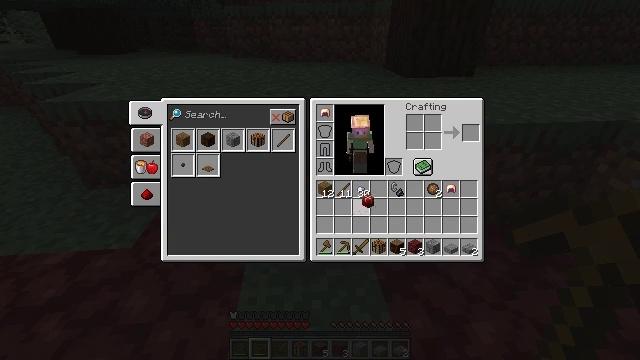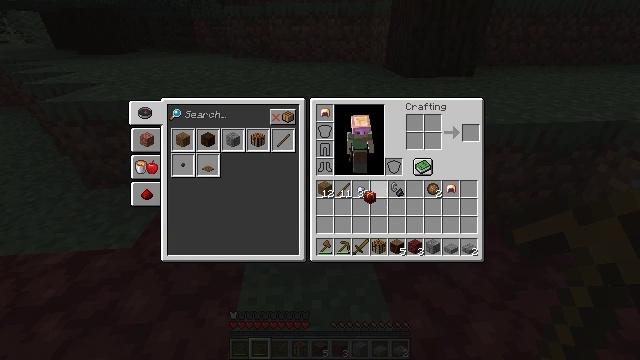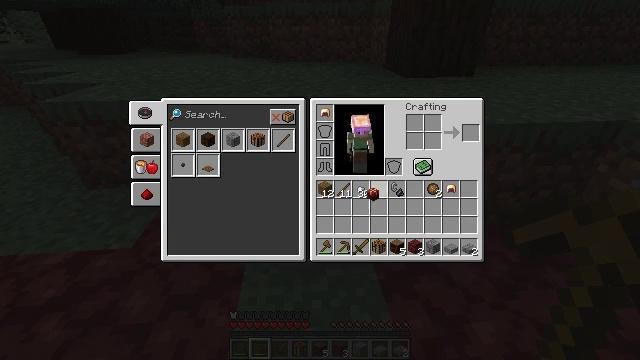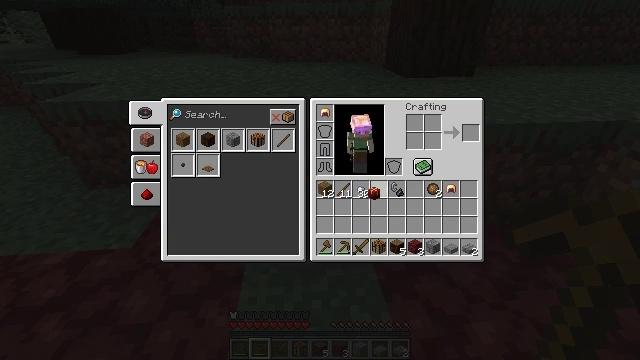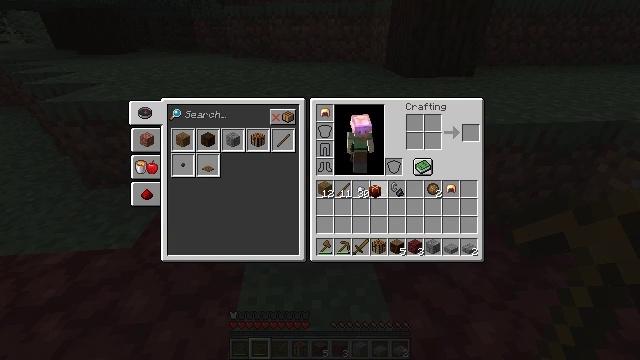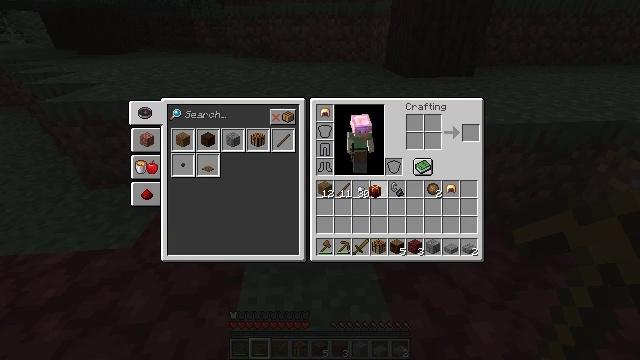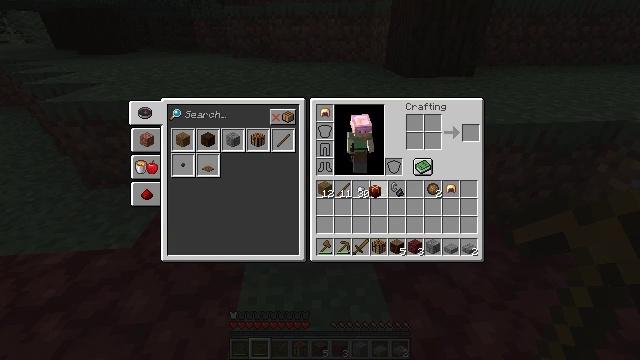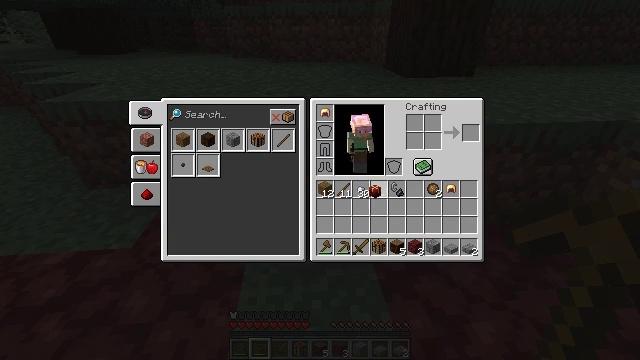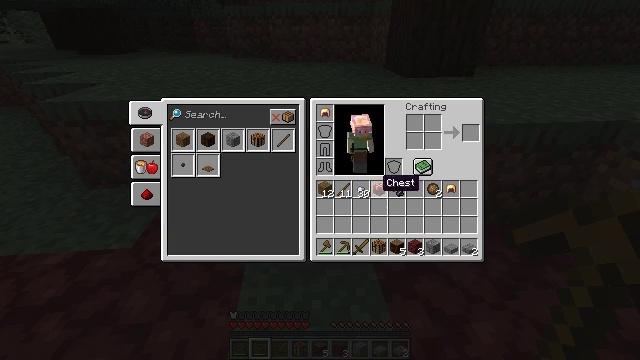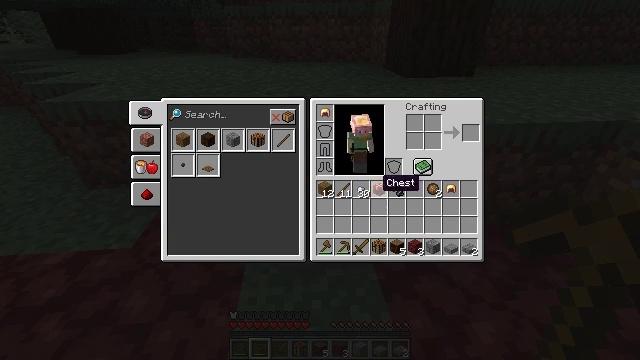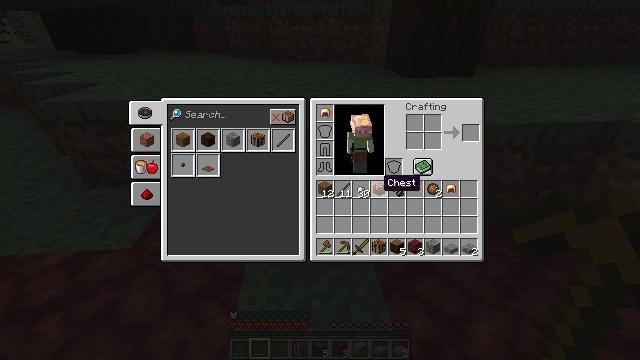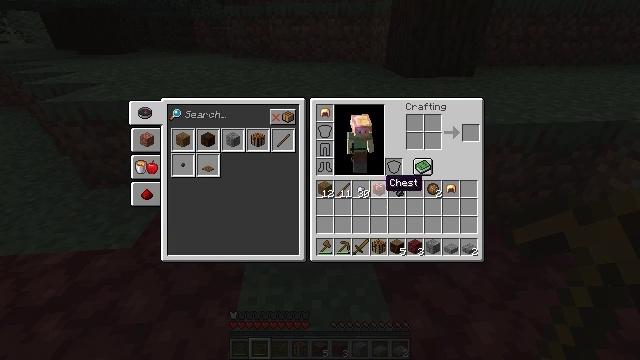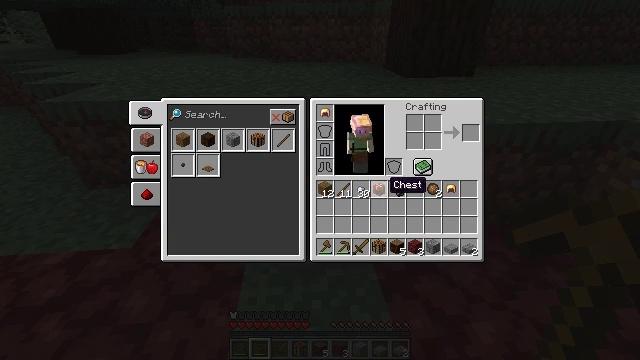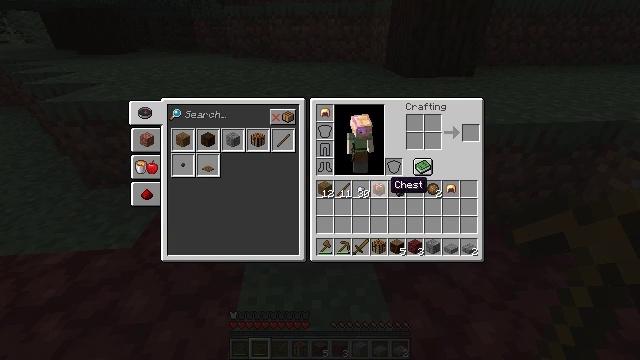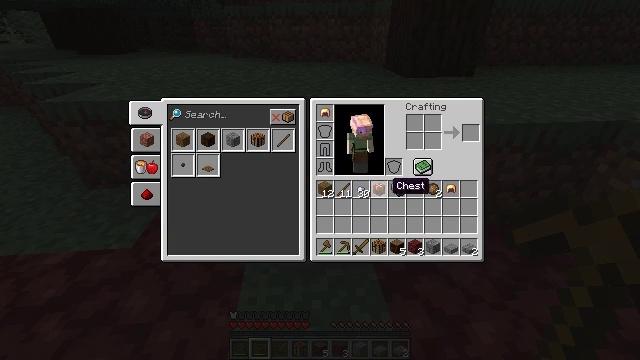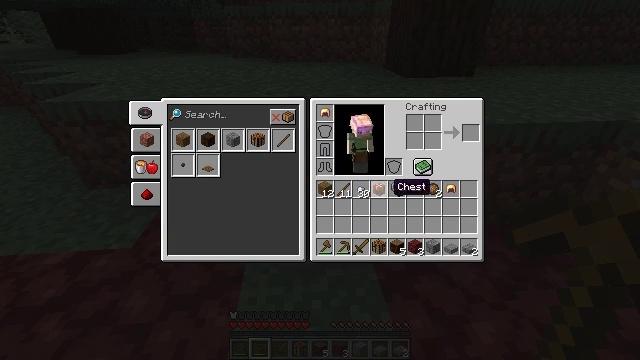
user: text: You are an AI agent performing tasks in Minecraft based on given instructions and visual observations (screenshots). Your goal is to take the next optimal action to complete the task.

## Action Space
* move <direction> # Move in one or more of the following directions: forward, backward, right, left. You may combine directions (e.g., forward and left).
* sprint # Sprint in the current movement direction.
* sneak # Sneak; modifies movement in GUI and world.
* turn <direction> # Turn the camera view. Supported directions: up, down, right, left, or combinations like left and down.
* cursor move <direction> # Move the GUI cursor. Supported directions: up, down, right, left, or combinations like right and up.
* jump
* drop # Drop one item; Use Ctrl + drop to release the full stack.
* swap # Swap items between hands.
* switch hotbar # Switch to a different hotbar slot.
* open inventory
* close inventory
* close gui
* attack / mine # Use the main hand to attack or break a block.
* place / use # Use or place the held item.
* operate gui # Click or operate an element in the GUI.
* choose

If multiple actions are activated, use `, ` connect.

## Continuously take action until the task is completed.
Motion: motion action
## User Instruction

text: Pick up the stone slab block.
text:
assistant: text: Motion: no_op
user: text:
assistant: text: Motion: no_op
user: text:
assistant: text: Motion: no_op
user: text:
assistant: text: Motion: no_op
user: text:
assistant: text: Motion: operate gui
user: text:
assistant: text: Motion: operate gui
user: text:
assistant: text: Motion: operate gui
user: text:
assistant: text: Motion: no_op
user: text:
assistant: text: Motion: no_op
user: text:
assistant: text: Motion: no_op
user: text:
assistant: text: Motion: no_op
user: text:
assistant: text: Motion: no_op
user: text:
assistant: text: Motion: no_op
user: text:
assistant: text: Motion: no_op
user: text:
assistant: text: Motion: no_op
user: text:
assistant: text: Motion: no_op
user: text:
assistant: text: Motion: no_op
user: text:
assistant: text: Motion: cursor move right
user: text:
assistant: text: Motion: cursor move right
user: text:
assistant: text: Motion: turn right
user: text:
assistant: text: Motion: turn right and up
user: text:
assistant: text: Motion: turn right
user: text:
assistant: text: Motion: turn right and down
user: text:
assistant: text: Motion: turn right and down
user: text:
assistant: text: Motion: turn right
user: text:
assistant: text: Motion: turn right
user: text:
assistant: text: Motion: turn down
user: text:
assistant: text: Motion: no_op
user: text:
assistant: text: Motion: no_op
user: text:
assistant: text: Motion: no_op